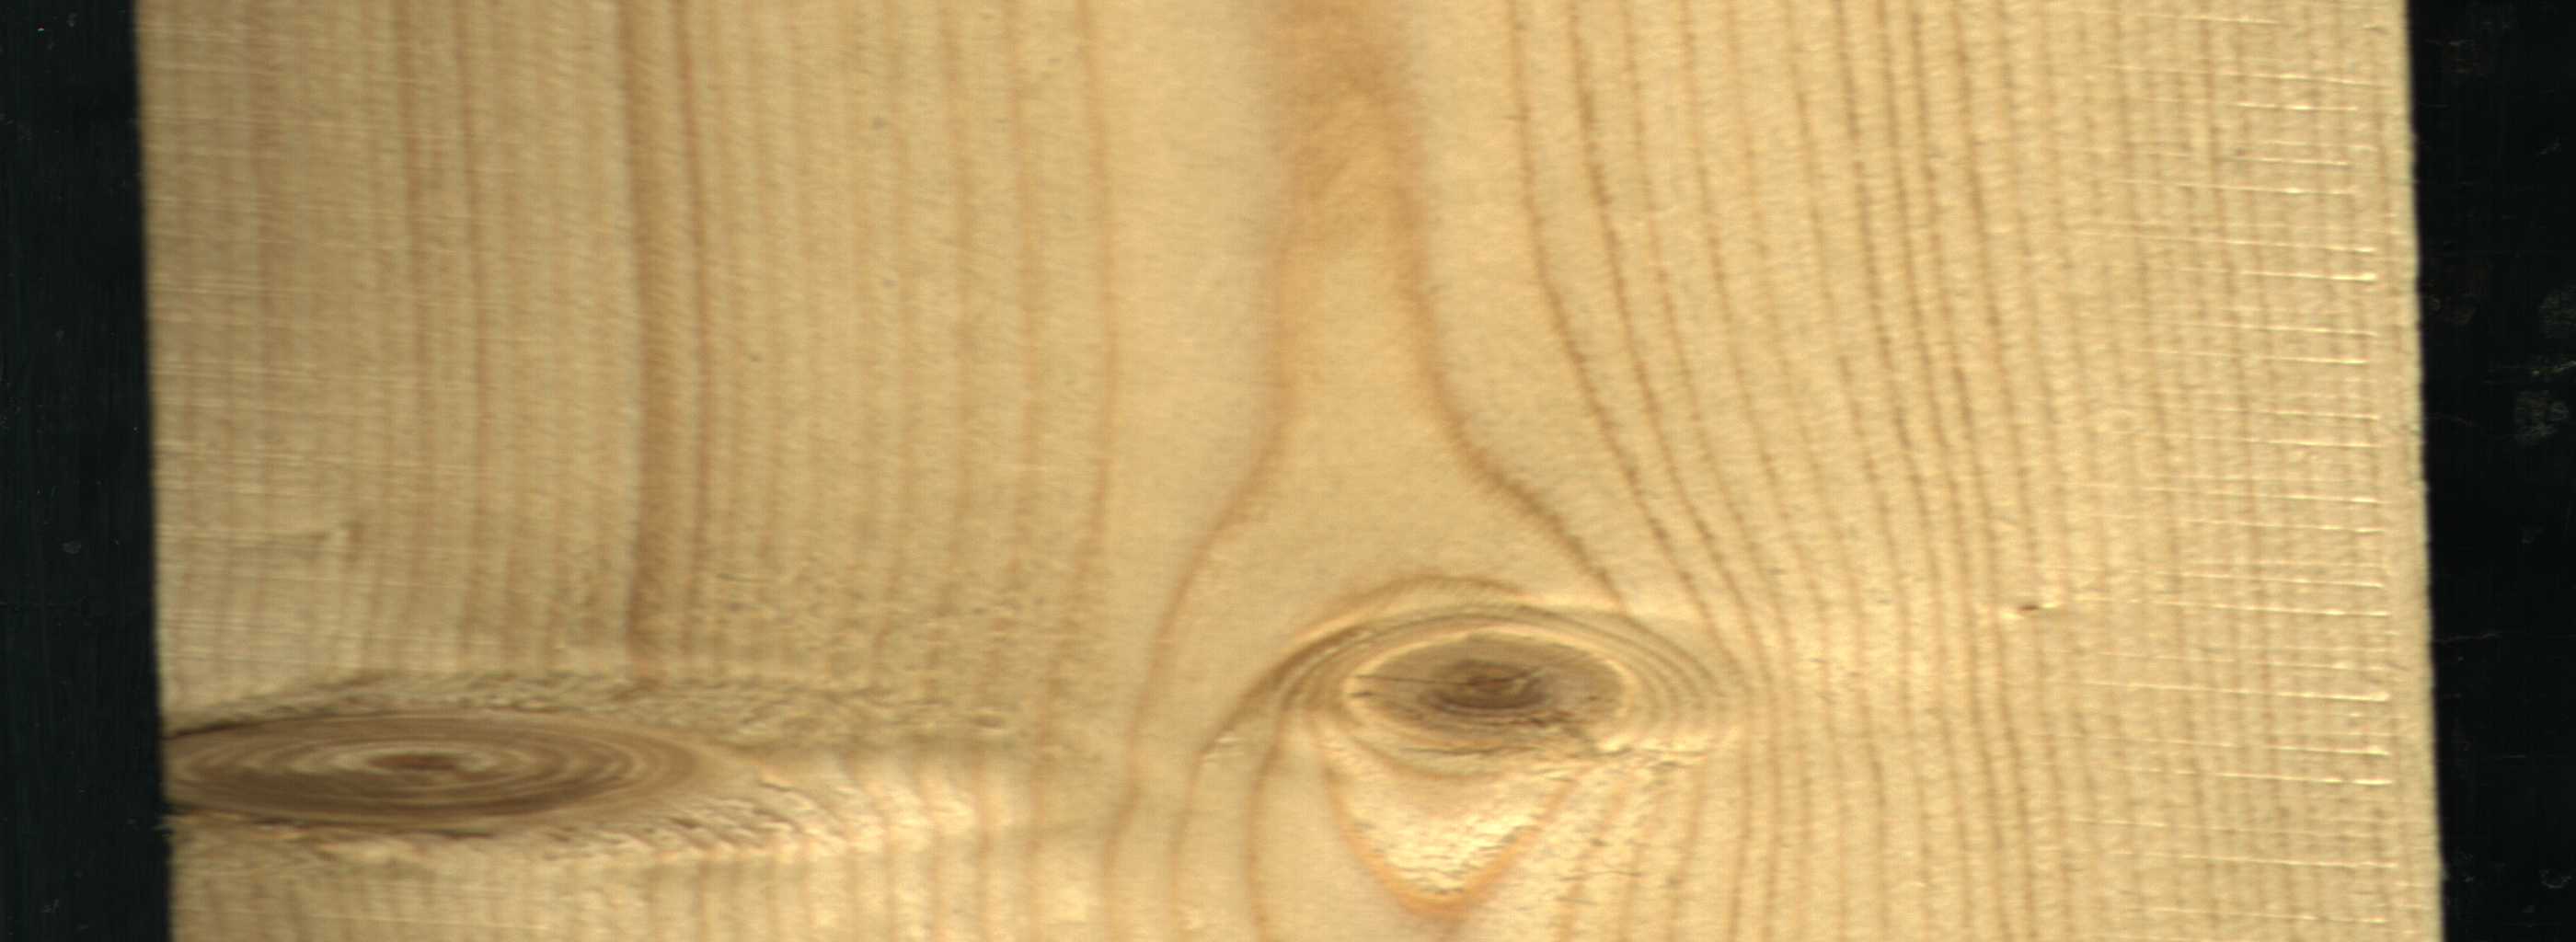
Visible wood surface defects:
Live_Knot
Live_Knot